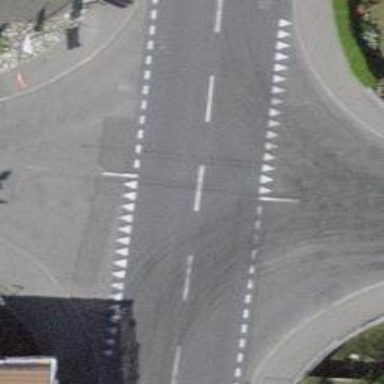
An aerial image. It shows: Road with "give way" sign.